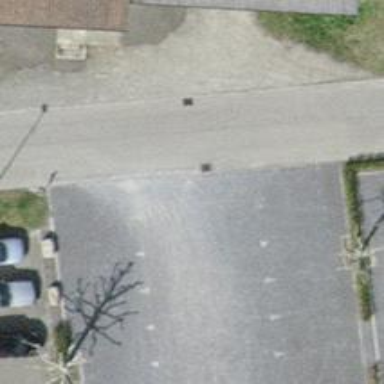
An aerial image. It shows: Compacted parking aisle designated as service road.